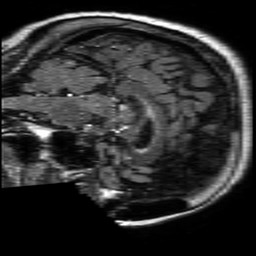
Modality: FLAIR
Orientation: sagittal
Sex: female
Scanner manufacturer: philips
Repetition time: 11 s
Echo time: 0.125 s